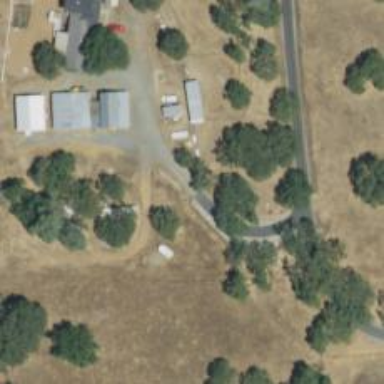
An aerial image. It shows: Driveway.